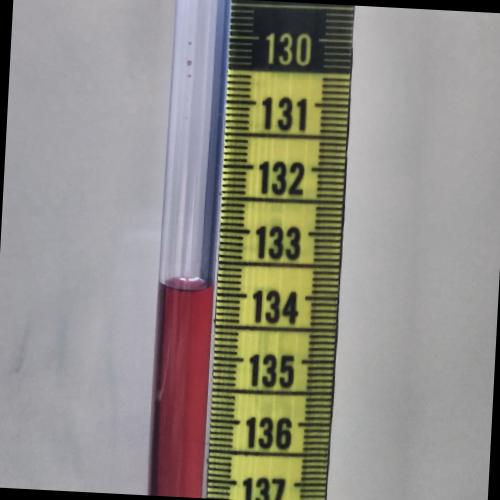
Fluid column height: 133.9 cm